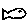
Label: fish